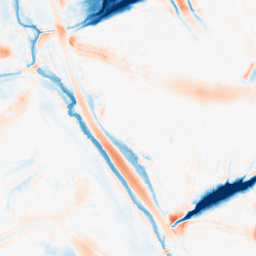
Category: morphological
Decomposition family: morphological
Decomposition parameters: operation: average
size: 20
Upsampling method: linear_exact
Upsampling parameters: scale: 8
Upsampling scale: 8